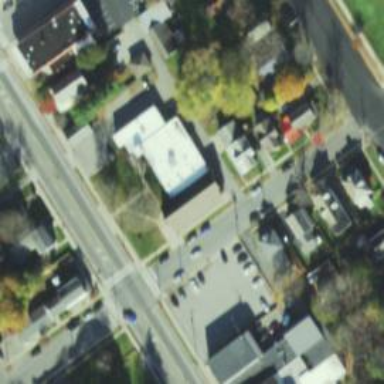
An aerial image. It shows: Commercial building.